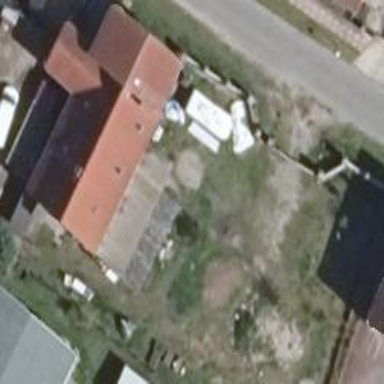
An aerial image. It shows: House with multiple parts.